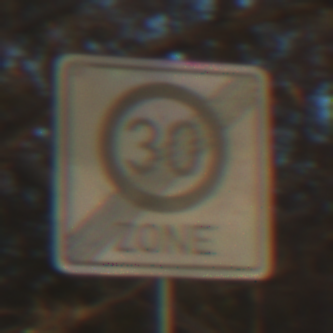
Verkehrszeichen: EndeZone30
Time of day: SunriseSunset
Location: Outdoor (Nature)
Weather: Clear
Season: Autumn
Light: Natural